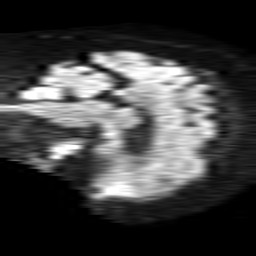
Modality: TRACE
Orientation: sagittal
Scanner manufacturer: philips
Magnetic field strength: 1.5 T
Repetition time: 4.6 s
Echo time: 0.08517 s